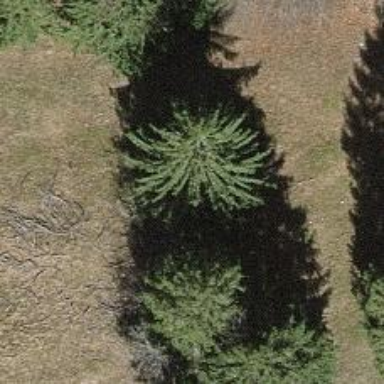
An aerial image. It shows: Single tag "natural: tree."